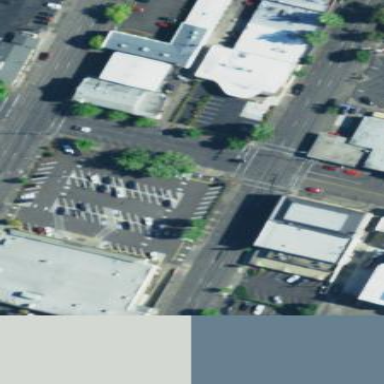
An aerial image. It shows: Parking area with surface.